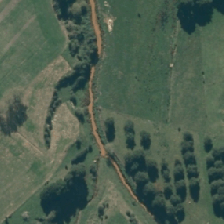
Land cover: shortrotation_cropland